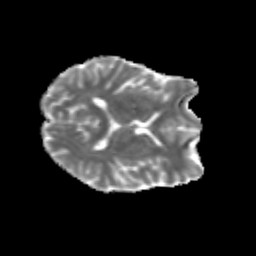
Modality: MD
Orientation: axial
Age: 24
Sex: male
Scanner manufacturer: siemens
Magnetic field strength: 3 T
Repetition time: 3.5 s
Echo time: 0.125 s